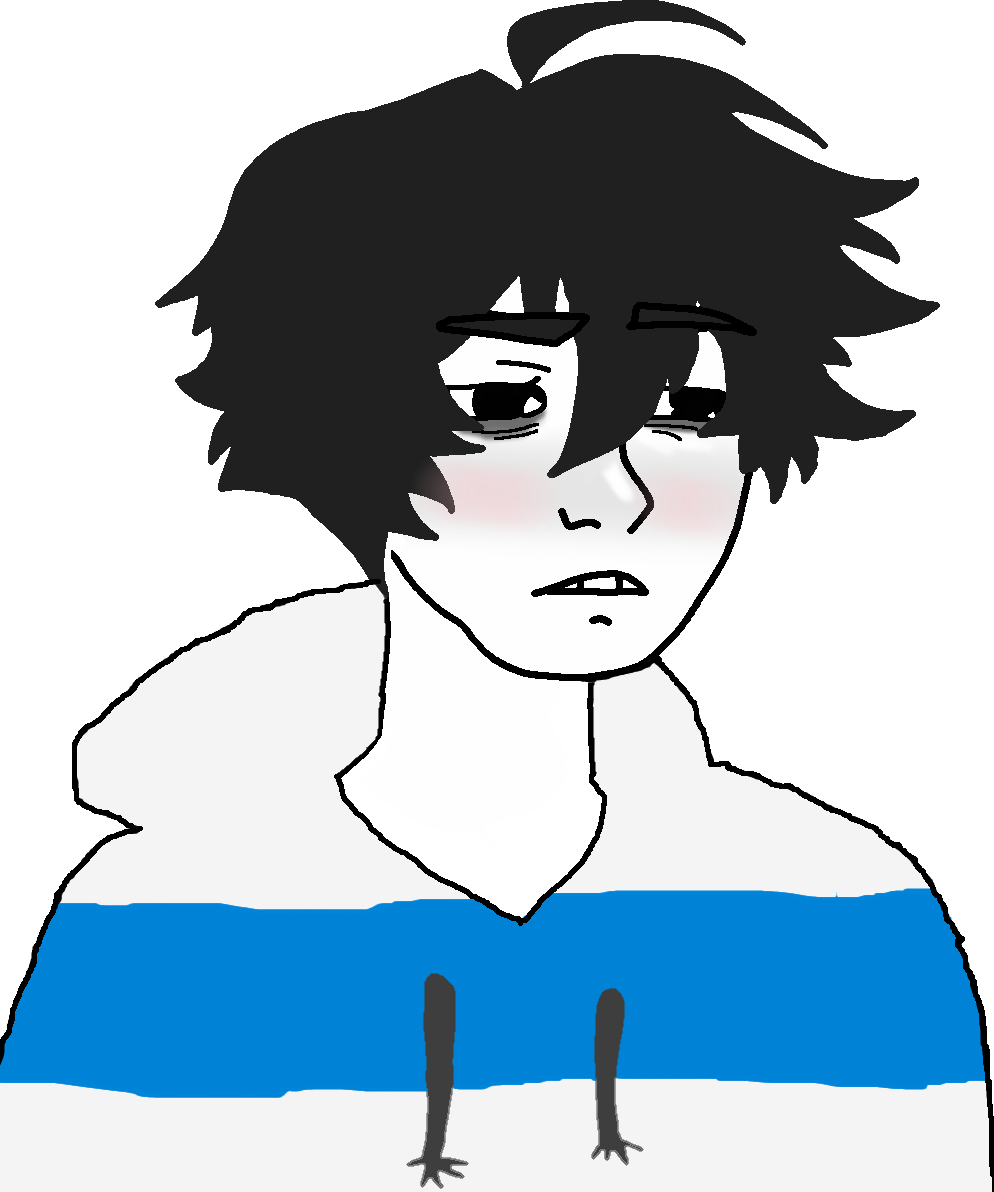
Label: 5_Twinkjak